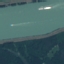
Label: River